Aerial crown-view tile of a tropical tree (Barro Colorado Island, Panama), acquired 20250616:
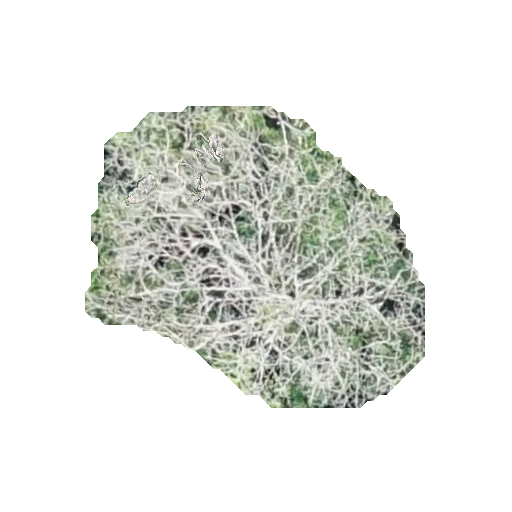
Species: Tabebuia rosea
GBIF accepted scientific name: Tabebuia rosea
Crown area: 109.579 m²